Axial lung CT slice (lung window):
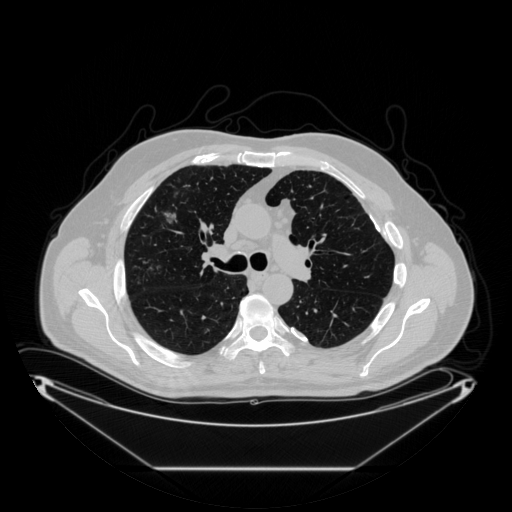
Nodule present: yes
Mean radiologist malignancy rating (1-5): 3.667